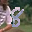
Label: 8